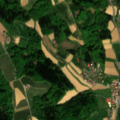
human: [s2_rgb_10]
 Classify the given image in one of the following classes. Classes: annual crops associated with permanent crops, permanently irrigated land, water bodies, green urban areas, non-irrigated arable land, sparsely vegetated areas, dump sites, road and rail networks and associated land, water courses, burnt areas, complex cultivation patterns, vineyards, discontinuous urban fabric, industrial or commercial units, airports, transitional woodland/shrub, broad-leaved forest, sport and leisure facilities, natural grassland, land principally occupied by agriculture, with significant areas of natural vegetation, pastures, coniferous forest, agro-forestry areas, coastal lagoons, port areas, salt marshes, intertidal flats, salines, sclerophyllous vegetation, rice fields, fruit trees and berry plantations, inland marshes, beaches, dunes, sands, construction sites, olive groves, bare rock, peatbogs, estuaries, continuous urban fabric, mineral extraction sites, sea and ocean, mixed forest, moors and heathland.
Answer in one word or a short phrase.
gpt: discontinuous urban fabric, complex cultivation patterns, broad-leaved forest